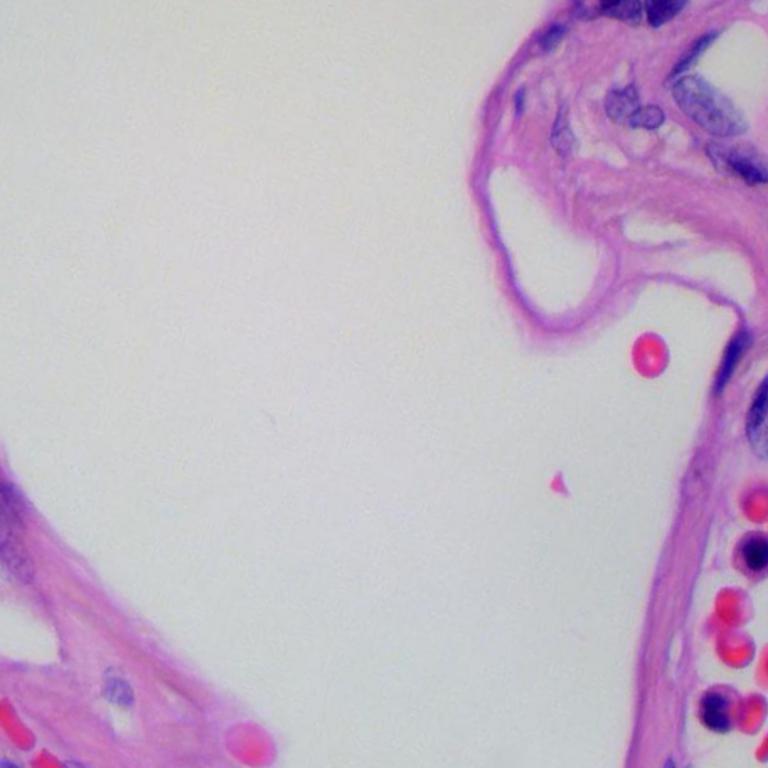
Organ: lung
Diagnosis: benign